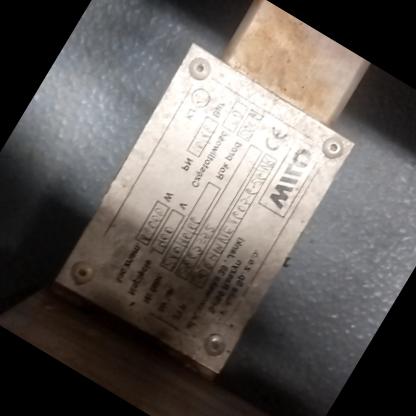
Klasa: tabliczka-znamionowa